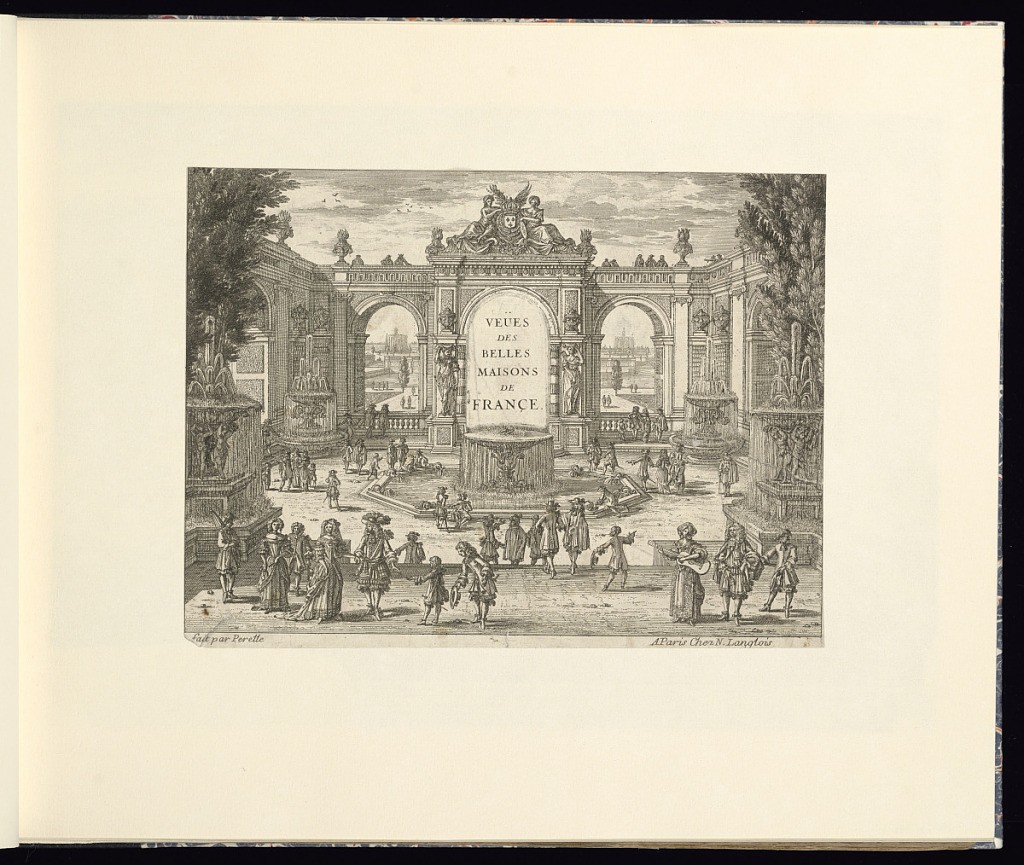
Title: Title Page
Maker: Gabriel Perelle, French, 1604–1677
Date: late 17th century
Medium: Etching on laid paper
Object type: Bound print
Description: Title page for a series of architectural prints. The title is lettered within a central arch of garden arcade with fountains, people, and trees in the center. Through the arches a garden landscape in the distance with more fountains, garden architecture, trees, and more figures. The inner walls of the arcade are decorated with pilasters, caryatids, friezes, vases, balustrades, frostwork panels and rustication. The central arch is topped with the French royal coat of arms flanked by two seated women. The plate is signed.